Question: I'm currently implementing the A* algorithm in JavaScript. However, I've ran into a problem: My closedList seems way too large. Here is a screenshot of the output:

What could cause this problem? Is my heuristic calculation wrong?
'''
Node.prototype.getHeuristic = function(pos0, pos1)
{
// Manhatten Distance
var horizontalDistance = Math.abs(pos1.x - pos0.x);
var verticalDistance = Math.abs(pos1.y - pos0.y);
return horizontalDistance + verticalDistance;
}
'''
Or did I understand/implement something wrong in this method?:
'''
PathFinder.prototype.findPath = function()
{
var start = new Date().getTime();
var openList = [];
var closedList = [];
var startNode = this.startNode;
var grid = this.grid;
var endNode = this.finishNode;
openList.push(startNode);
while (openList.length > 0)
{
var lowInd = 0;
for(var i = 0; i < openList.length; i++) {
if (openList[i].f < openList[lowInd].f)
{
lowInd = i;
}
}
var currentNode = openList[lowInd];
if (currentNode.x == endNode.x && currentNode.y == endNode.y)
{
var curr = currentNode;
var ret = [];
while (curr.parent)
{
ret.push(curr);
curr.type = NODES.PATH;
curr = curr.parent;
}
this.finishNode.type = NODES.FINISH;
this.printGrid();
console.log("Total Operations: " + this.operations);
var end = new Date().getTime();
var time = end - start;
console.log('Execution time: ' + time + "ms");
return true;
}
openList.splice(lowInd, 1);
closedList.push(currentNode);
if (currentNode.type != NODES.START)
{
currentNode.type = NODES.CLOSED;
}
var neighbors = currentNode.getNeighbors(this.grid);
for (var indexNeighbors = 0; indexNeighbors < neighbors.length; indexNeighbors++)
{
var neighbor = neighbors[indexNeighbors];
if (this.findNodeInArray(closedList, neighbor) || neighbor.isWall())
{
continue;
}
var gValue = currentNode.g + 1;
var isGvalueLowest = false;
if (!this.findNodeInArray(openList, neighbor))
{
isGvalueLowest = true;
neighbor.h = neighbor.getHeuristic(neighbor, endNode);
openList.push(neighbor);
}
else if (gValue < neighbor.g)
{
isGvalueLowest = true;
}
if (isGvalueLowest)
{
neighbor.parent = currentNode;
neighbor.g = gValue;
neighbor.f = neighbor.g + neighbor.h;
neighbor.type = NODES.MARKED;
console.log(neighbor);
this.operations++;
}
}
}
}
'''
If you want to see more parts of the code, just tell me. I appreciate any help, thank you.
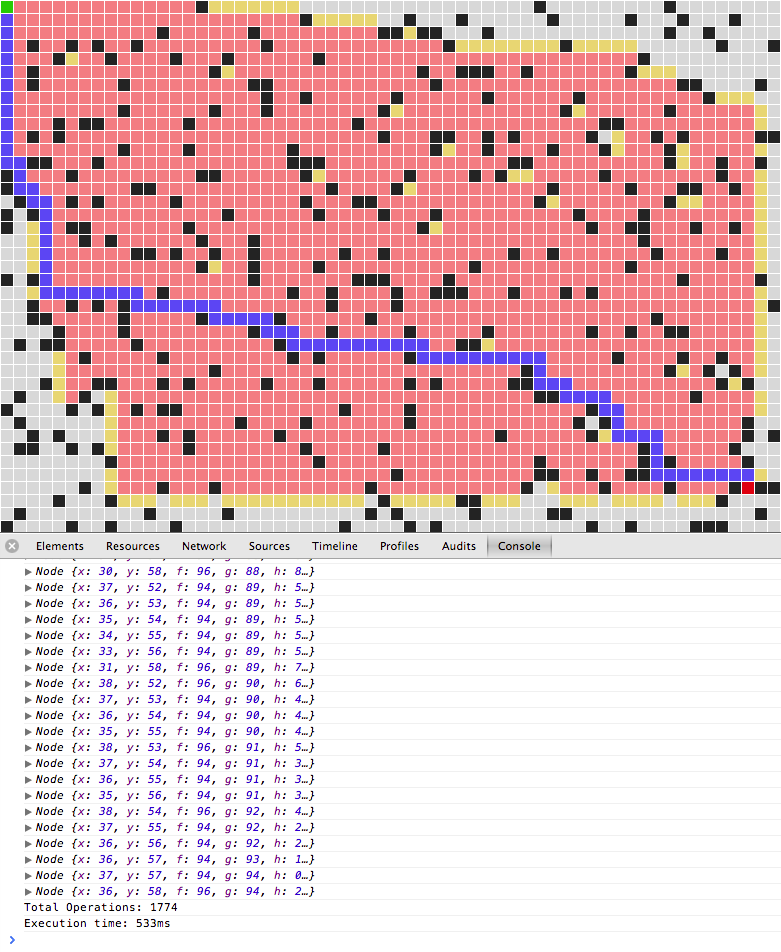
Answer: You need to <URL>.